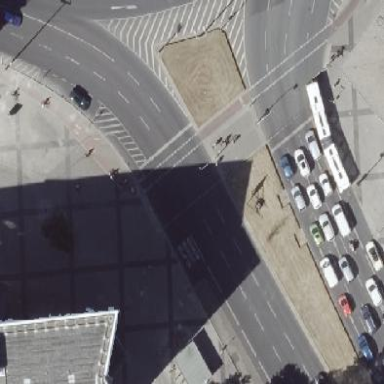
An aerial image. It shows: Cycleway area on the road.